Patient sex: F
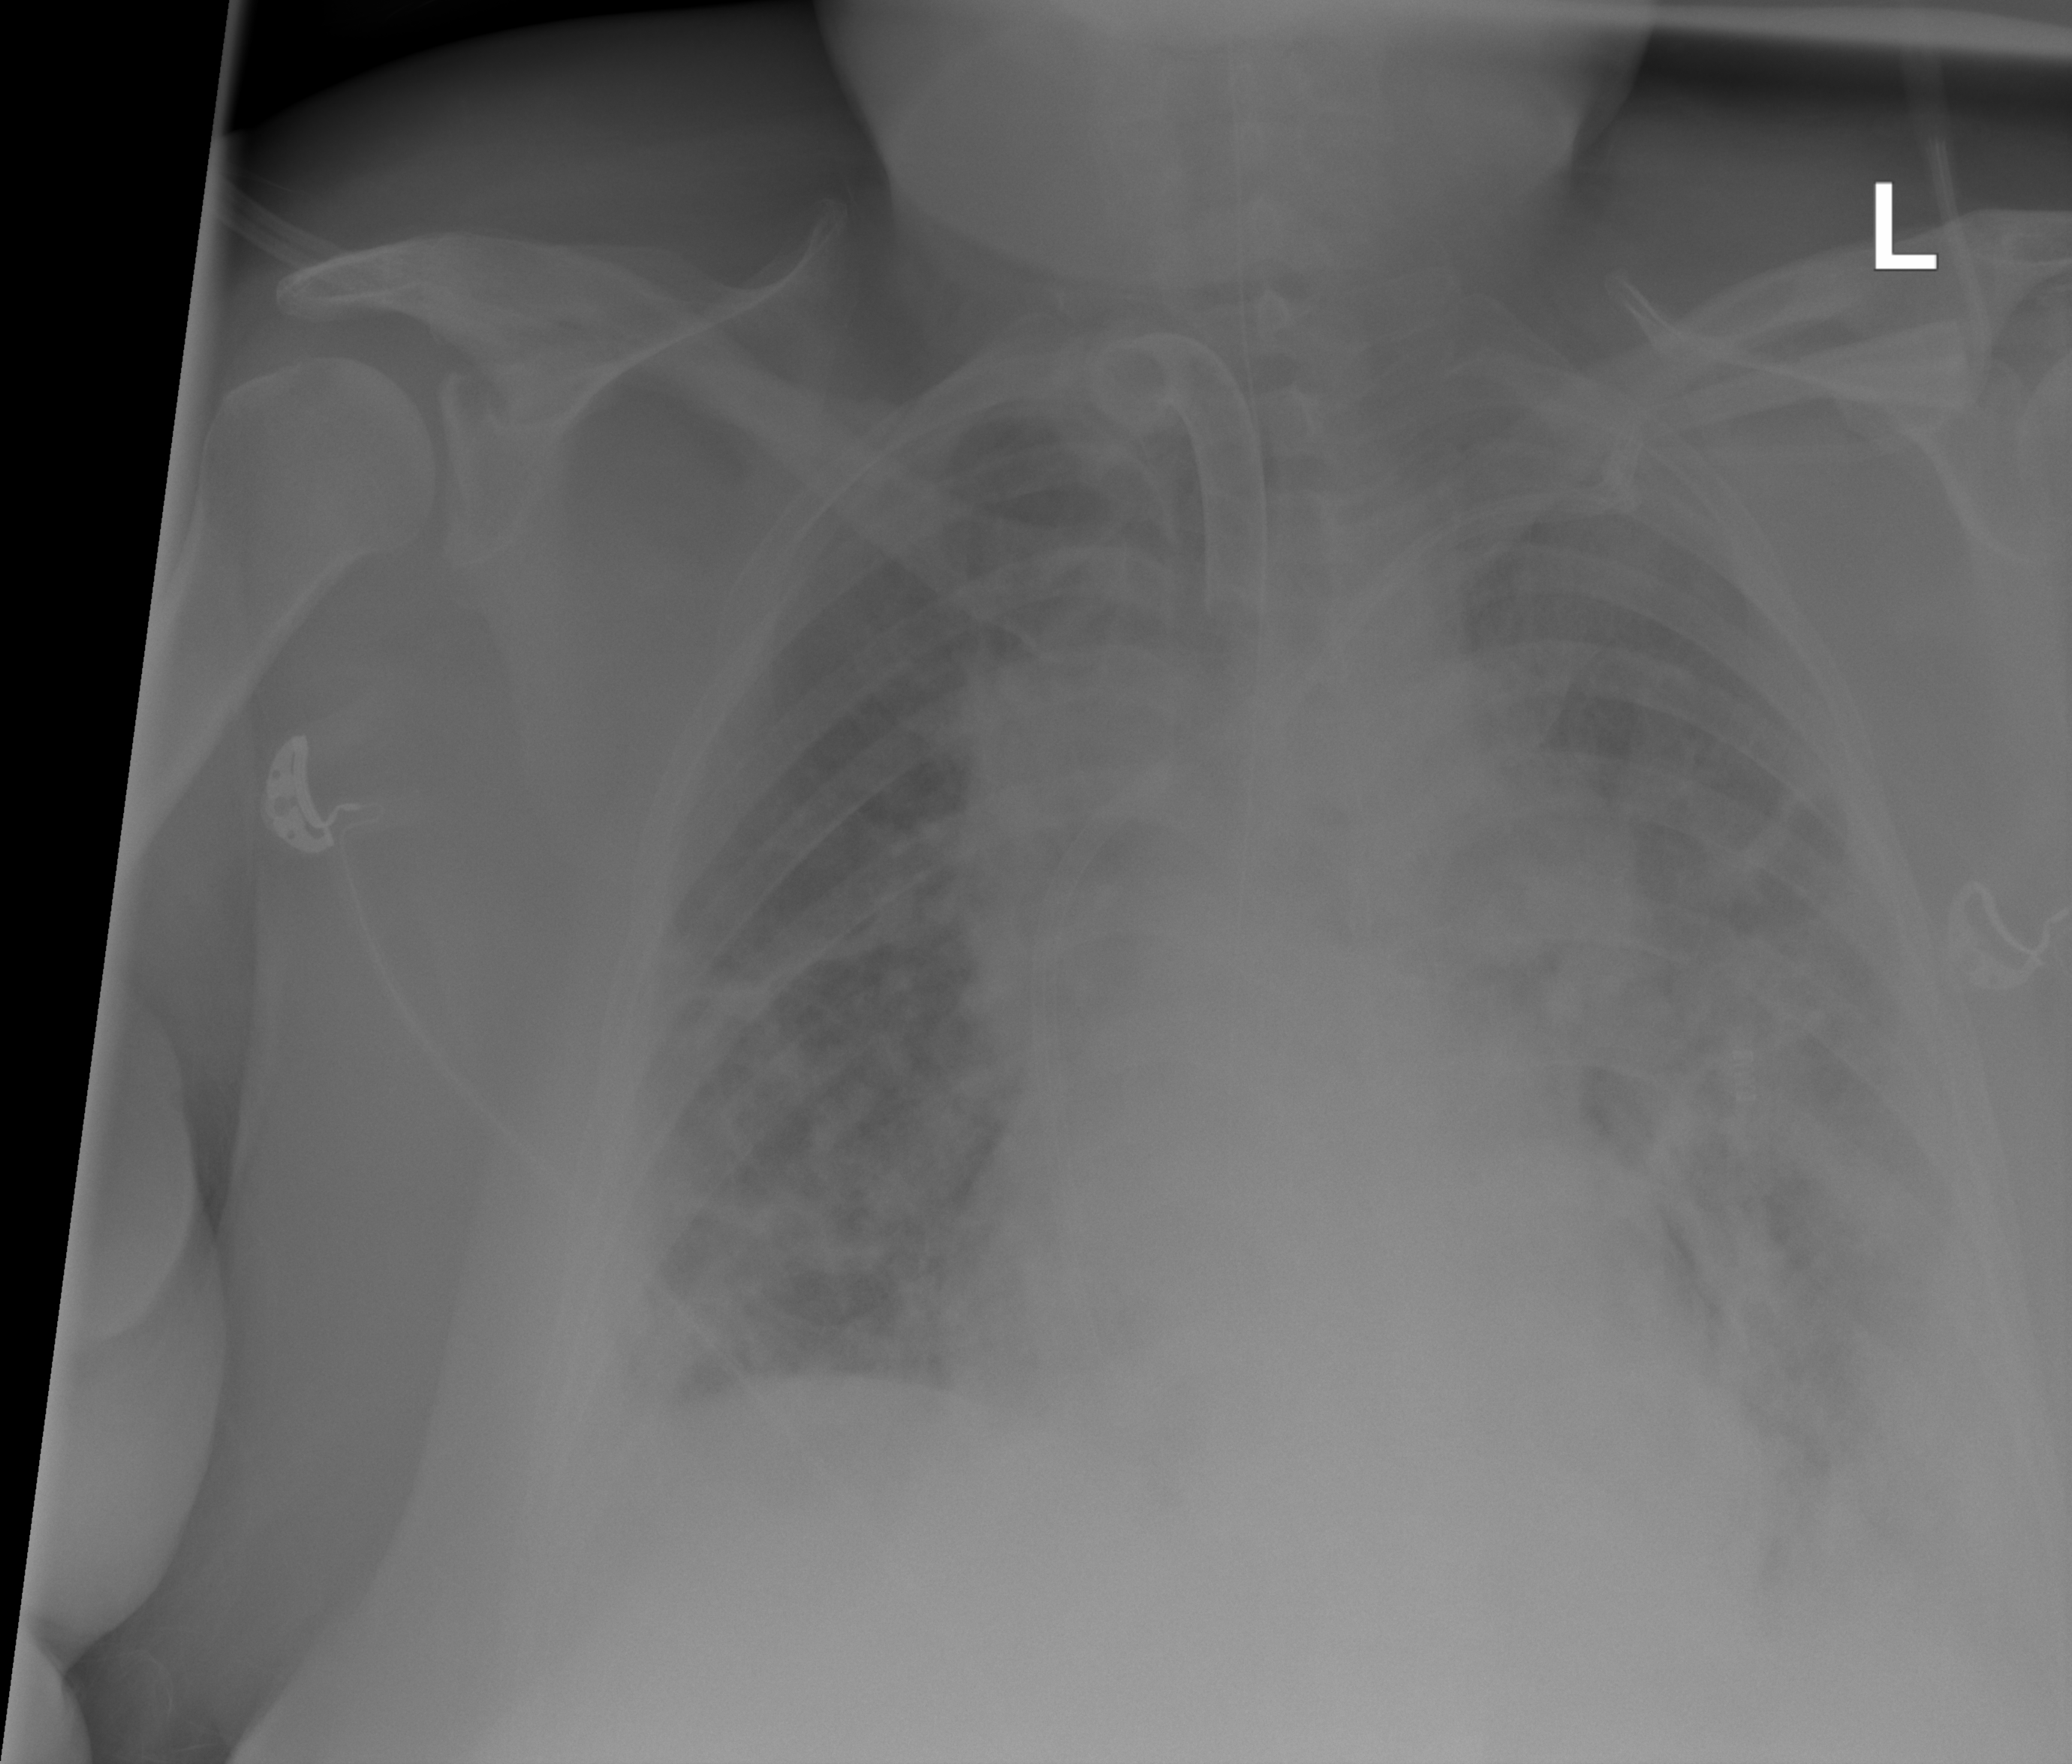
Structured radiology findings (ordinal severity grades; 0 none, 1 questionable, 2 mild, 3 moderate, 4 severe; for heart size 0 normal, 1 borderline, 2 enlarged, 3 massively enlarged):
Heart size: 2
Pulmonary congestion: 2
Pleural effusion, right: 2
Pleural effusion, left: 3
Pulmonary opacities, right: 3
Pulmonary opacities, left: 4
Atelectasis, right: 2
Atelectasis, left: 2